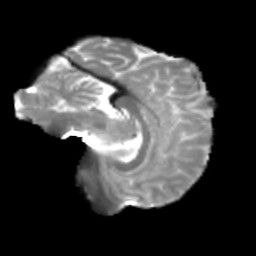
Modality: T2w
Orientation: sagittal
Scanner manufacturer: siemens
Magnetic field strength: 3 T
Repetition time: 4 s
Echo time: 0.0594 s